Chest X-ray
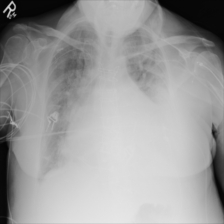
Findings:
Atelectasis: negative
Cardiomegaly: negative
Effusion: negative
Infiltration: negative
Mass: negative
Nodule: negative
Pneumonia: negative
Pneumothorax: negative
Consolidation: negative
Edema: negative
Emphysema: negative
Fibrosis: negative
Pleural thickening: negative
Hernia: negative